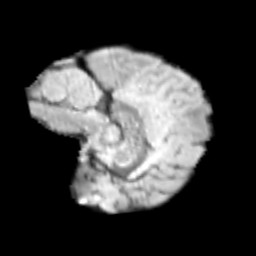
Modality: T2w
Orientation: sagittal
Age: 10
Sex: male
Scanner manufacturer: siemens
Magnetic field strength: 3 T
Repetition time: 3.8 s
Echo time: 0.07 s